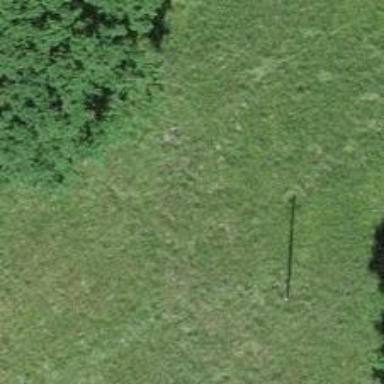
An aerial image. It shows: Aerial marker supported by pole.